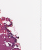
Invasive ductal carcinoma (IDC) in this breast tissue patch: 0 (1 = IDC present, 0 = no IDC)